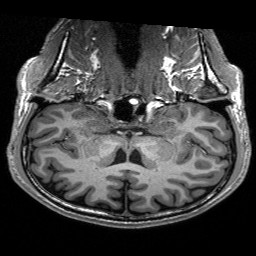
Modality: T1w
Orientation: sagittal
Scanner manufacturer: siemens
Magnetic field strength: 3 T
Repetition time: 2.3 s
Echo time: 0.00197 s